Interaction volume radius: 10 \u00c5
Interaction volume height: 20 \u00c5
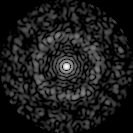
Disorder parameter: 0.8236